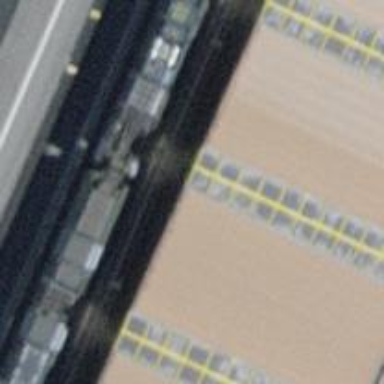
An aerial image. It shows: Railway switch.